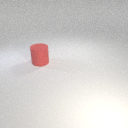
large red rubber cylinder